Question: I can't think a syntax to remove the text highlighted in yellow. the PicPanel div gets cleared also when I try to access the main panel

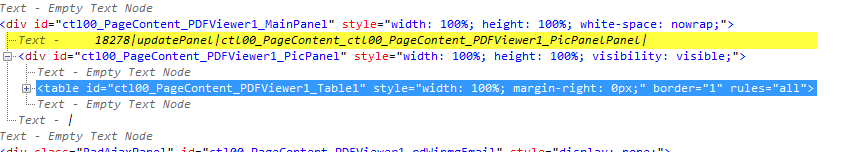
Answer: '''
var parent = document.getElementById('ct100...');
parent.removeChild(parent.firstChild);
'''
Here's the fiddle: <URL>
---
If you want to make sure that you're only removing the text node if it's there (and not accidentally removing something else when it's not there) use this:
'''
var parent = document.getElementById('ct100...');
var child = parent.firstChild;
child.nodeType == 3 && parent.removeChild(child);
'''